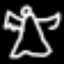
Label: angel